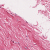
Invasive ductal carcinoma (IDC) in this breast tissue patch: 0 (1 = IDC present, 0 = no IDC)